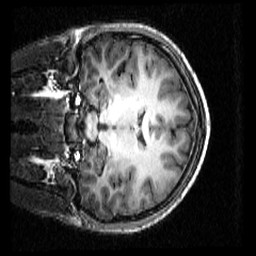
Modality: T1w
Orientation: coronal
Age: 19
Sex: male